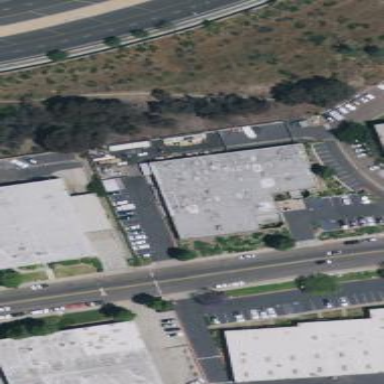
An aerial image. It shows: Industrial building.